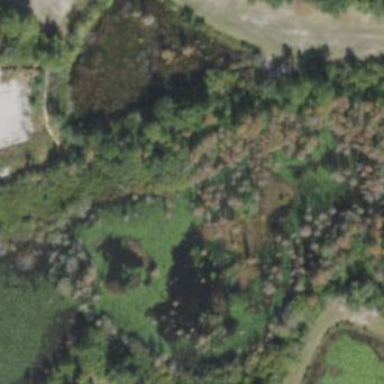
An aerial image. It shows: Swampy wetland area.